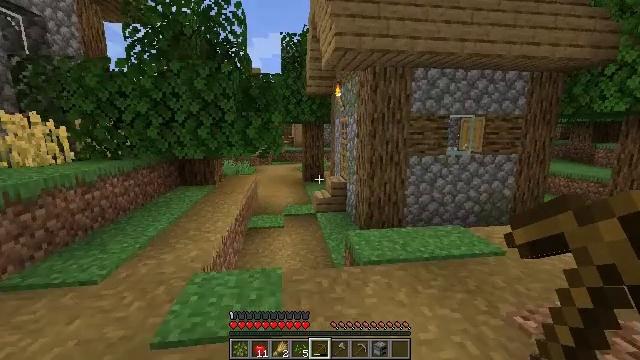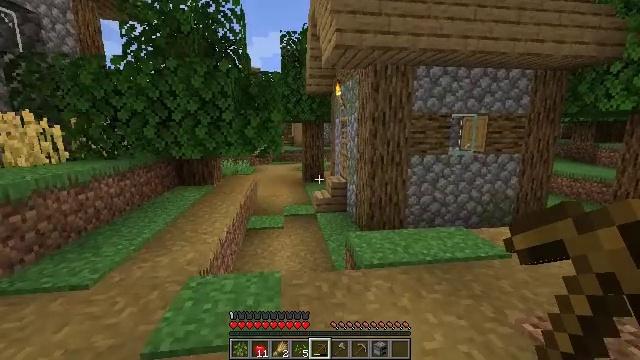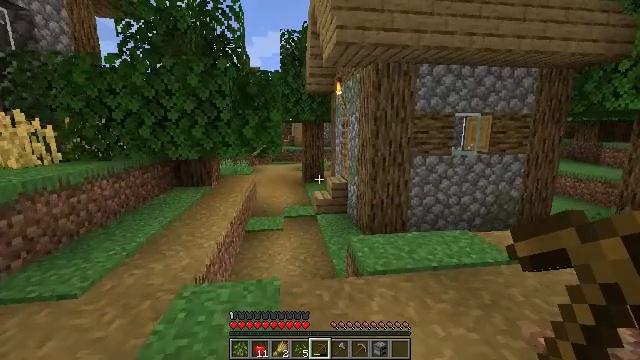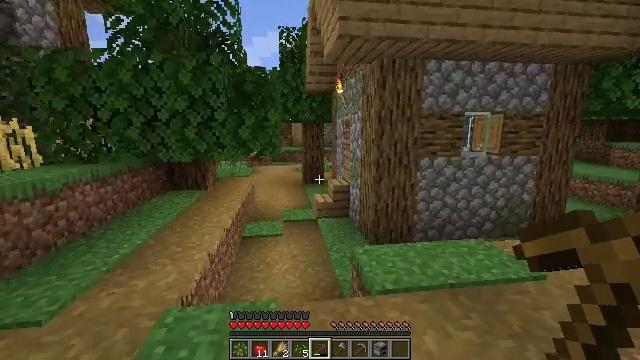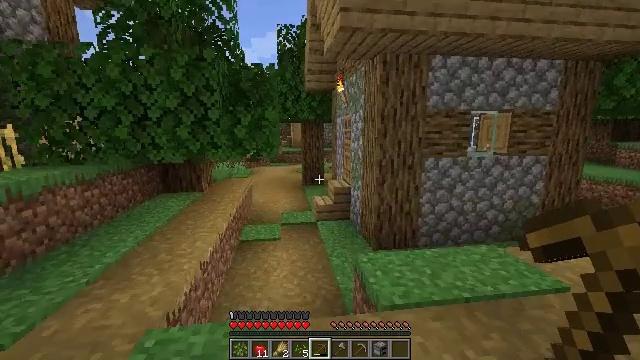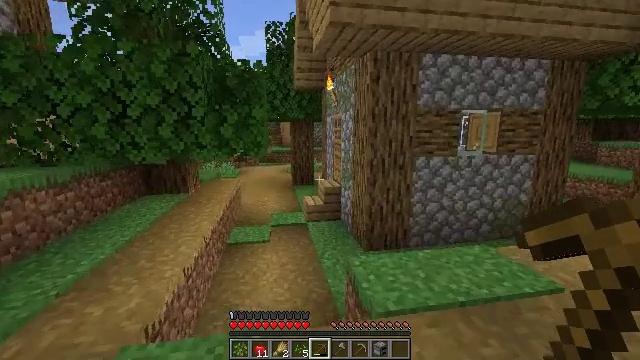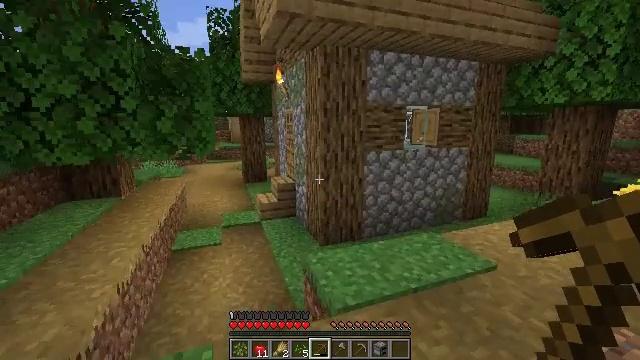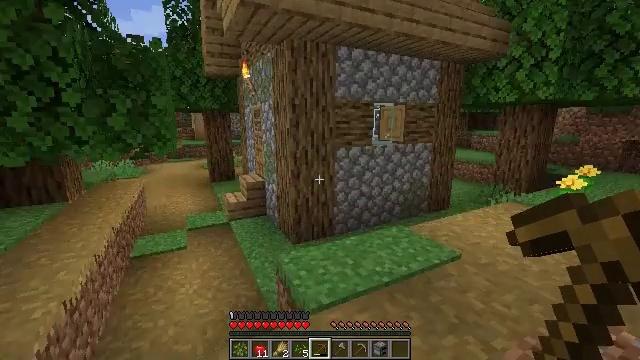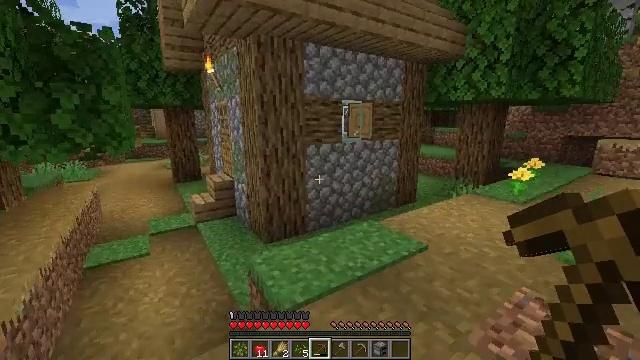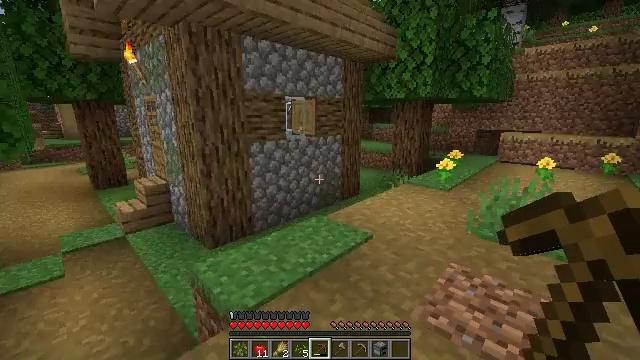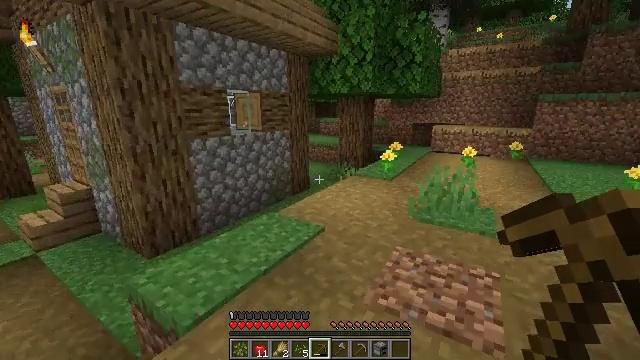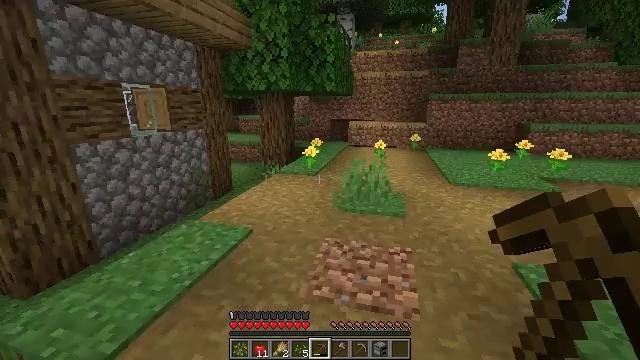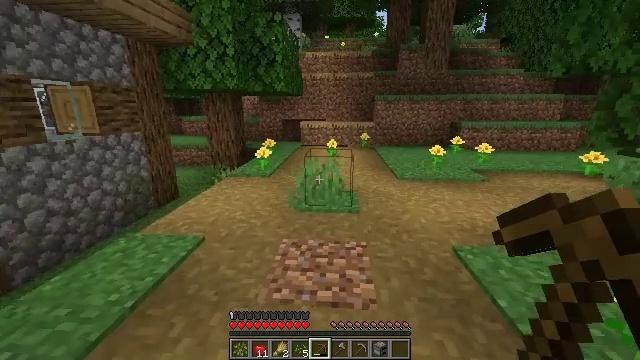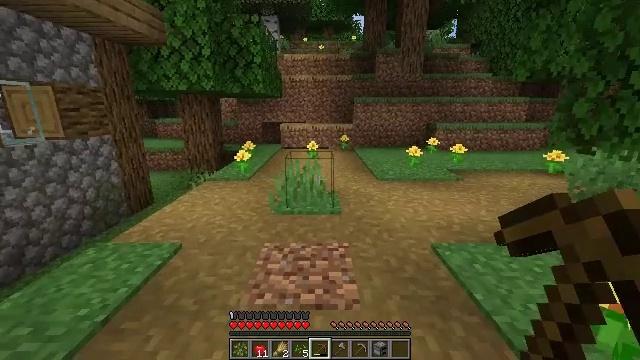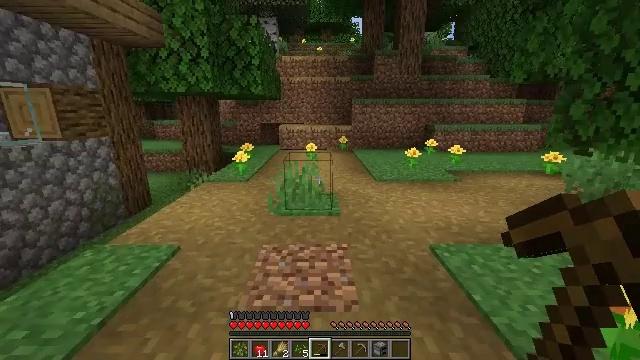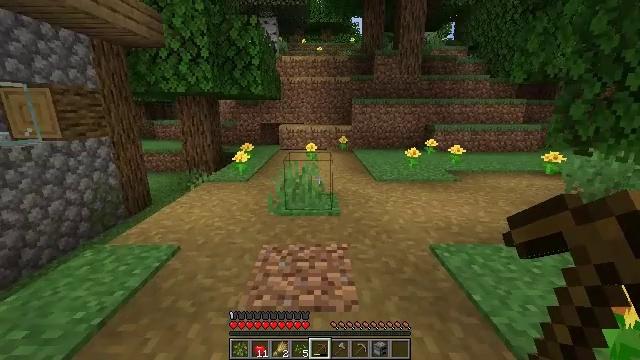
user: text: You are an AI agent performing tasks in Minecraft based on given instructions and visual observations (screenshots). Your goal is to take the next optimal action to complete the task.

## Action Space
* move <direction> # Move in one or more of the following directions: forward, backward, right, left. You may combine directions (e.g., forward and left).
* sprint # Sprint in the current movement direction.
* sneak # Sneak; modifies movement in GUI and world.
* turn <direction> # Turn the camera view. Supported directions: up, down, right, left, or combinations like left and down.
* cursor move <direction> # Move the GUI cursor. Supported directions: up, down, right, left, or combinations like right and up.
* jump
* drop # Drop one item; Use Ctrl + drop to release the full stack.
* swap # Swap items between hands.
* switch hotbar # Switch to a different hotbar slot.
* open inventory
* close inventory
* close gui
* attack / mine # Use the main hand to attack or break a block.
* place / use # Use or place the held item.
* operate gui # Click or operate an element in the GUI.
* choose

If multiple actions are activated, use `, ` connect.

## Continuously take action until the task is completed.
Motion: motion action
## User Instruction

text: Attack the grass path to restore it to dirt.
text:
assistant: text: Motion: move forward
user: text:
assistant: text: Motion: move forward
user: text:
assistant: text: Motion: move forward
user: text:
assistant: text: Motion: move forward
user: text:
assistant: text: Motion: turn right
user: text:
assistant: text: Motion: turn right and down
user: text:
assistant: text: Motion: turn right
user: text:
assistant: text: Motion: turn right
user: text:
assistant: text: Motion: turn right
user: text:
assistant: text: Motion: turn right and down
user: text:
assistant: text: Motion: turn right
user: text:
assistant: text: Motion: turn right
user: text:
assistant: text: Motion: turn right
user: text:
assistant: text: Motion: no_op
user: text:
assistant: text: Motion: no_op
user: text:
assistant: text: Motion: no_op
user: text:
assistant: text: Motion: no_op
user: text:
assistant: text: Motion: no_op
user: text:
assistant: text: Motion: no_op
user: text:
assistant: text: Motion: no_op
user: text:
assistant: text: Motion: no_op
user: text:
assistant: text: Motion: no_op
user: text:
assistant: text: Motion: no_op
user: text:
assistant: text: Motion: no_op
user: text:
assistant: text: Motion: no_op
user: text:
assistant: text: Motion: no_op
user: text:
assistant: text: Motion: no_op
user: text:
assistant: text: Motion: no_op
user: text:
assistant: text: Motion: turn left
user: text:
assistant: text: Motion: turn left